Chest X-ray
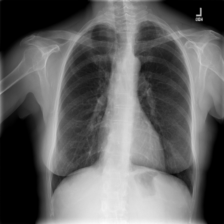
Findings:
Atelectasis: negative
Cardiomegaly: negative
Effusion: negative
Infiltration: negative
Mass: negative
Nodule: negative
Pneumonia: negative
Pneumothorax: negative
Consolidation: negative
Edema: negative
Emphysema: negative
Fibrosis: negative
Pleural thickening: negative
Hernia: negative